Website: apple
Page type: billing-address
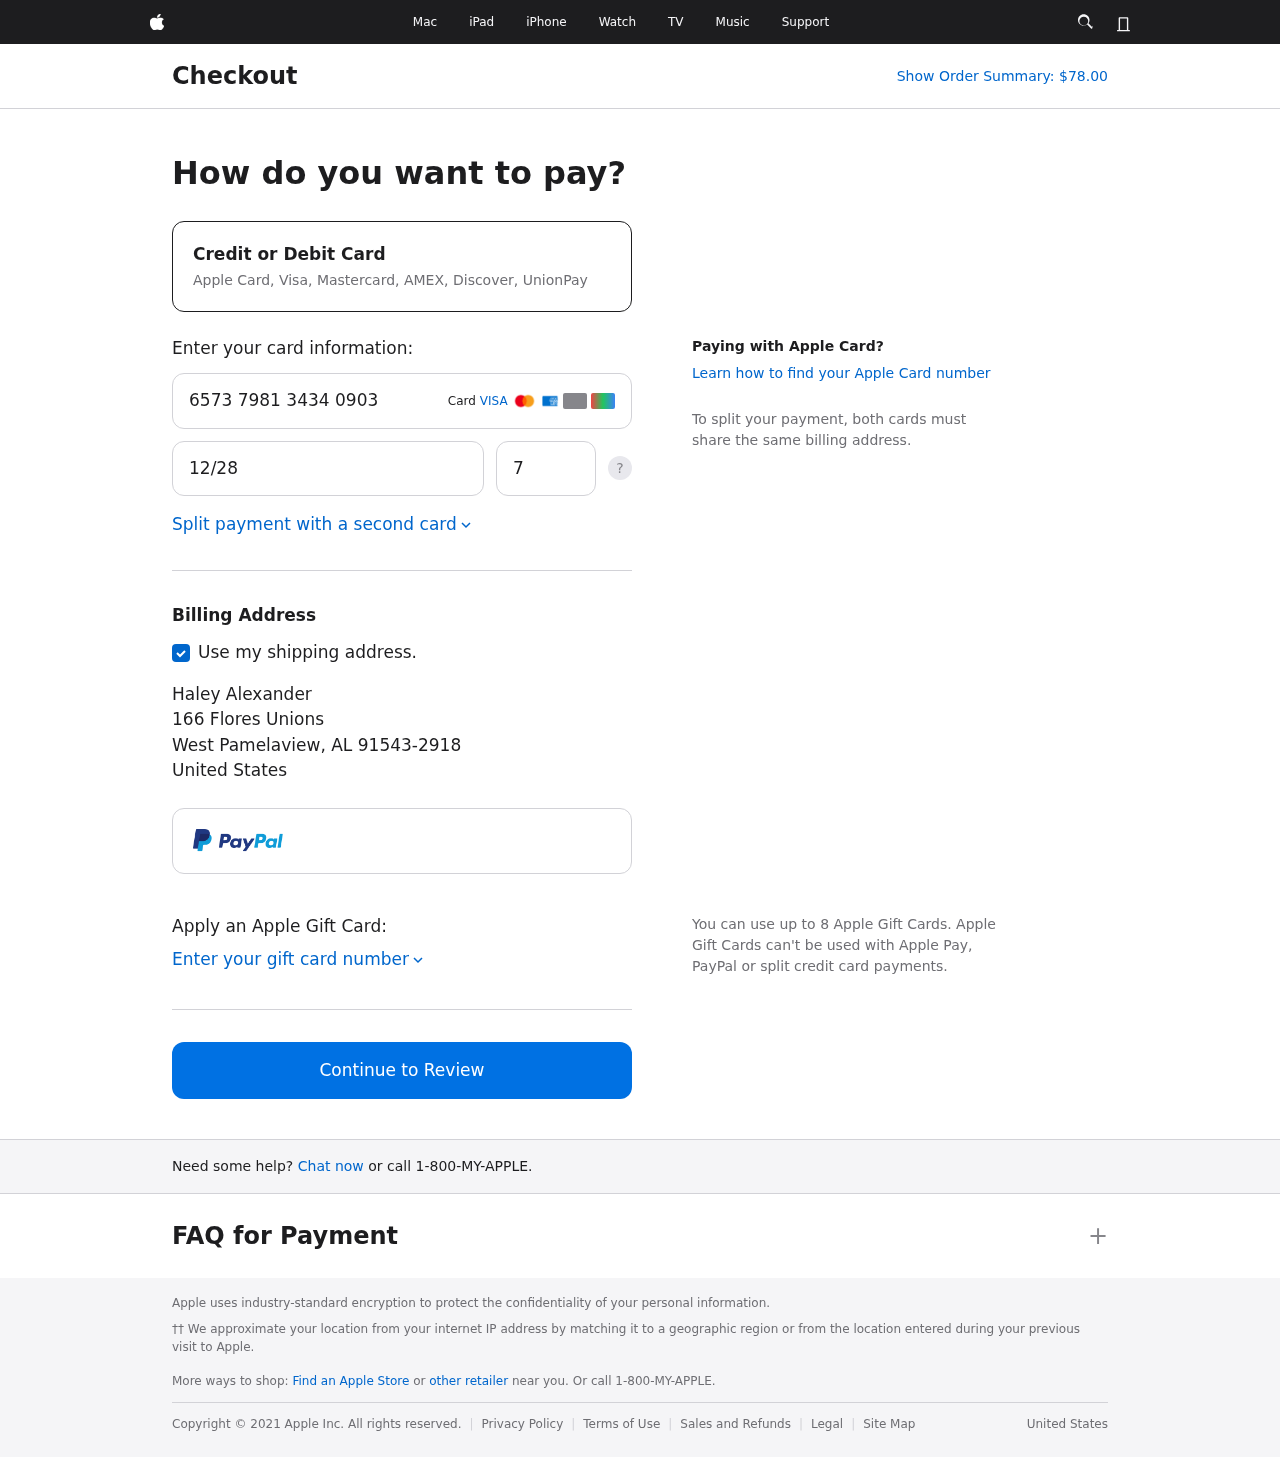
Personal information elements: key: PII_CARD_CVV
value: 745
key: PII_CARD_EXPIRY
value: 12/28
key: PII_CARD_NUMBER
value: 6573 7981 3434 0903
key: PII_CITY
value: West Pamelaview
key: PII_COUNTRY
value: United States
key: PII_FULLNAME
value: Haley Alexander
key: PII_POSTCODE_FULL
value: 91543-2918
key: PII_STATE_ABBR
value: AL
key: PII_STREET
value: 166 Flores Unions
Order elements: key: ORDER_TOTAL
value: Show Order Summary: $78.00